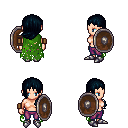
a pixel art fantasy rpg character, female body template, human, light skin, green tattered cape, magenta pants, raven left-swept hairstyle, leather bracers, metal boots, shield, four views (front, back, left, right), 2x2 character sprite sheet, small pixel art, hard edges, no anti-aliasing